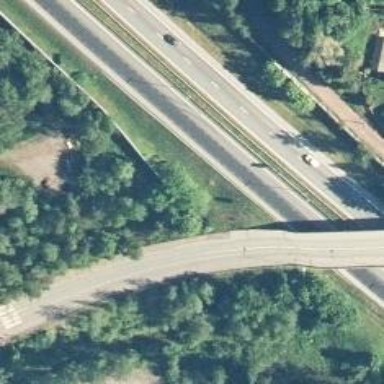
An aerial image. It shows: Asphalt cycleway.